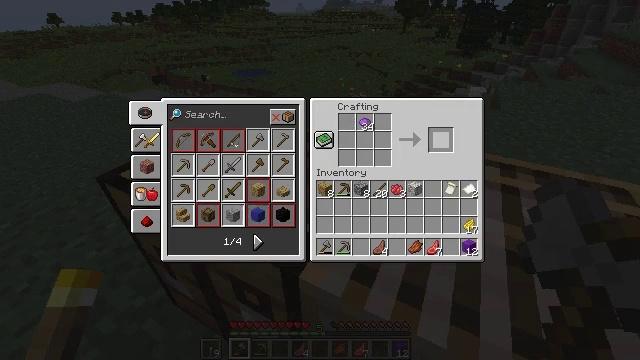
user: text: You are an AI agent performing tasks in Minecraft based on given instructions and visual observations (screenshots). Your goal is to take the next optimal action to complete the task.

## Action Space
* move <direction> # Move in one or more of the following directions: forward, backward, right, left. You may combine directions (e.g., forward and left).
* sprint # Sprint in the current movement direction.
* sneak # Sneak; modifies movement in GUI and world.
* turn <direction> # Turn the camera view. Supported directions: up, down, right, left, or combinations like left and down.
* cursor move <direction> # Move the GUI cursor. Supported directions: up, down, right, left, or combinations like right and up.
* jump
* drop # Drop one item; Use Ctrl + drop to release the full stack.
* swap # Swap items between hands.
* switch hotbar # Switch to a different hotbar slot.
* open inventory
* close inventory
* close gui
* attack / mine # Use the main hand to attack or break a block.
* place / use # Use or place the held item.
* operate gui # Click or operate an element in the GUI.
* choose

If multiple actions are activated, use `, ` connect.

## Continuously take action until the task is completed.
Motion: motion action
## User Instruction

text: Make some purple wool using purple dye.
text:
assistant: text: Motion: no_op